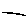
Label: line